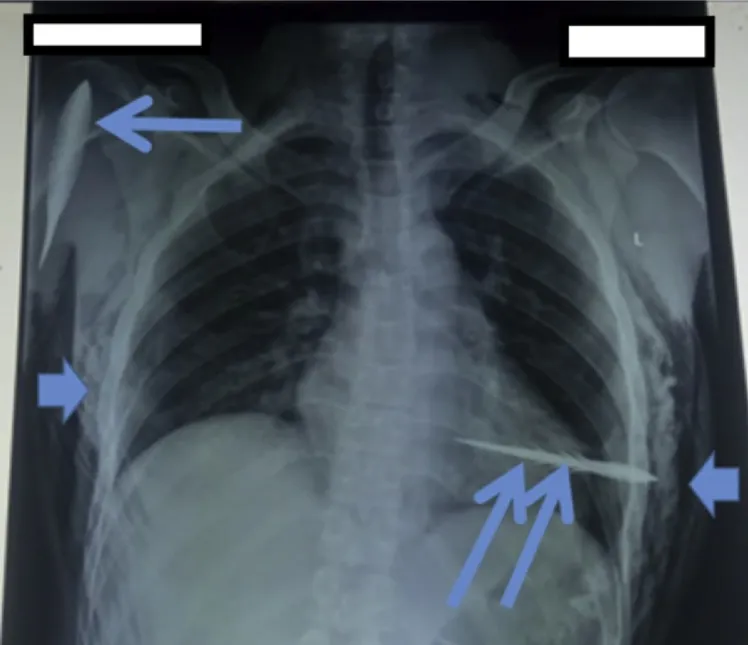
Chest radiograph of the patient; Single long arrow - arrow head superimposed on humeral head; Two long arrows - Arrow superimposed on cardiac silhouette and lung field; Short arrows - emphysema over right and lateral chest walls.
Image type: radiology (x_ray)